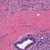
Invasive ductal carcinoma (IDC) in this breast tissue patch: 0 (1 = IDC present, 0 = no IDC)